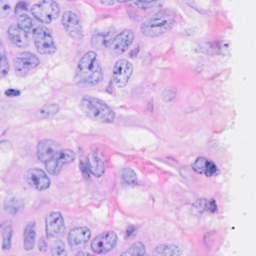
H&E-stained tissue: Breast